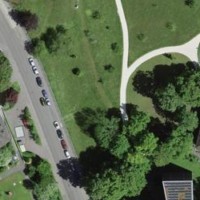
EUNIS habitat code: 53
Species observed at this site:
Orobanche minor